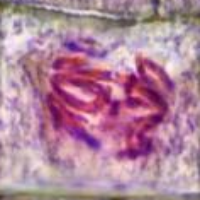
Label: anaphase